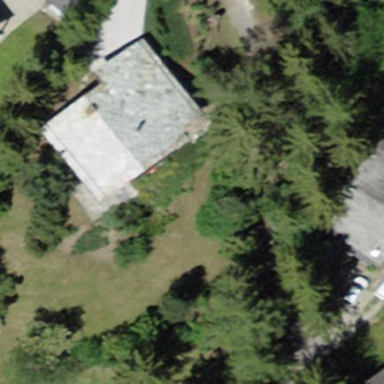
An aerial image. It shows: Detached building with gabled roof.